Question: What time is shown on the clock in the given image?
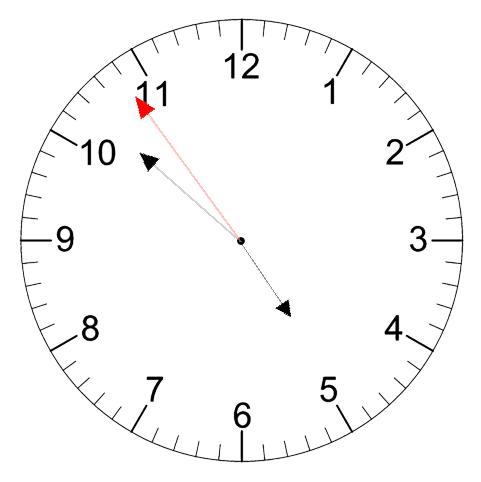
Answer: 04:51:54